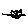
Label: cat